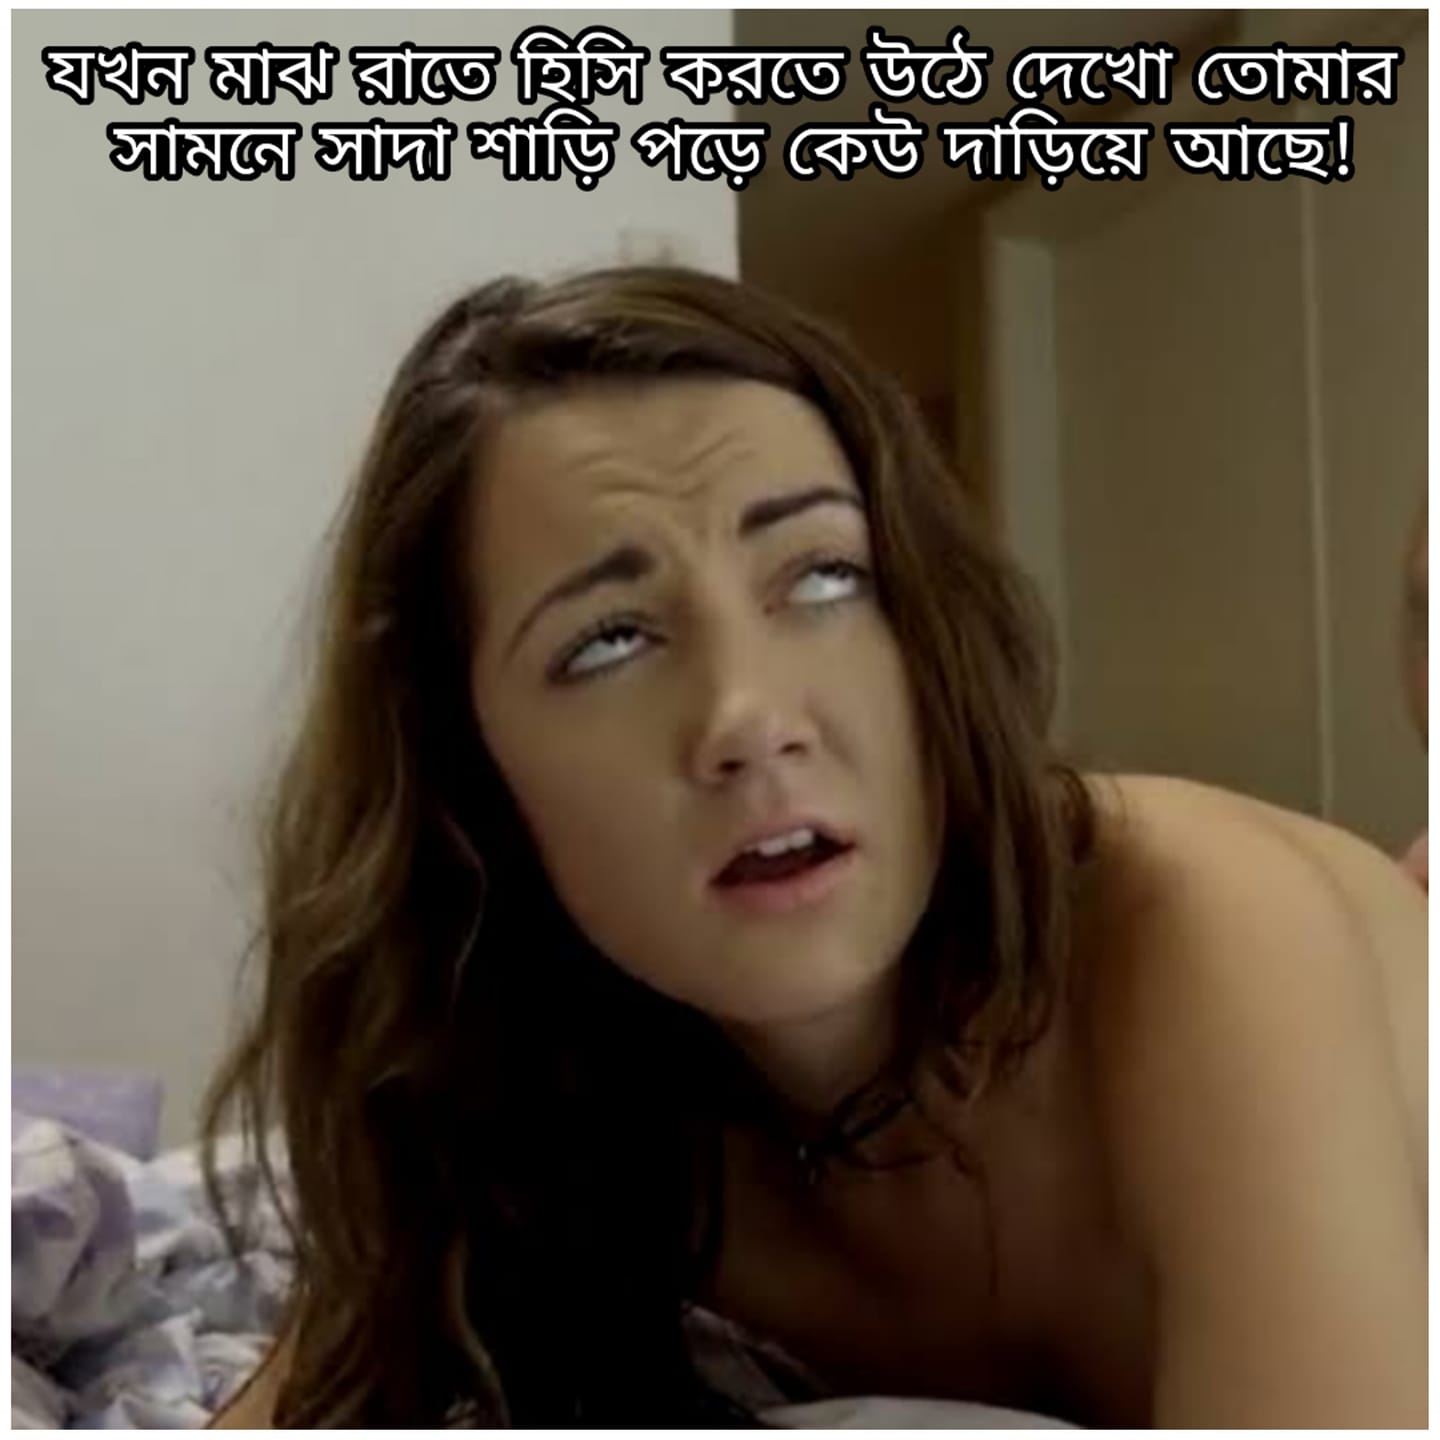
Caption: যখন মাঝ রাতে হিসি করতে উঠে দেখো তোমার সামনে সাদা শাড়ি পড়ে কেউ দাঁড়িয়ে আছে !
Label: hate